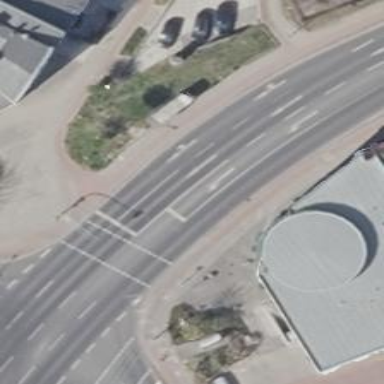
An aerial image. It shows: Road with traffic signals. The crossing is controlled by traffic signals.